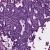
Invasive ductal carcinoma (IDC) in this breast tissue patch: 1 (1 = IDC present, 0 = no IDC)